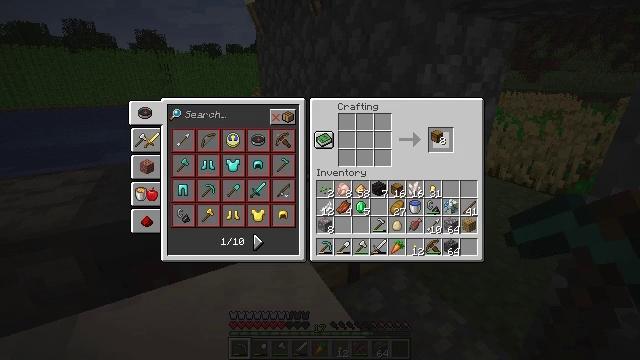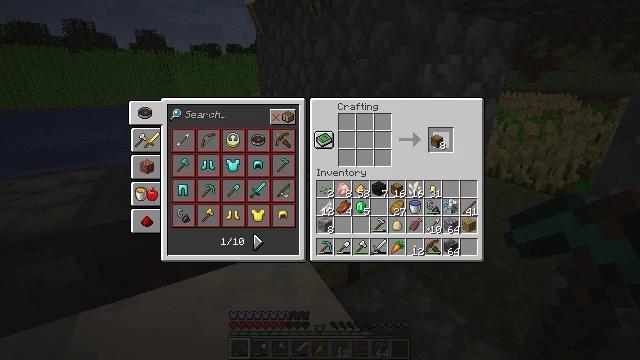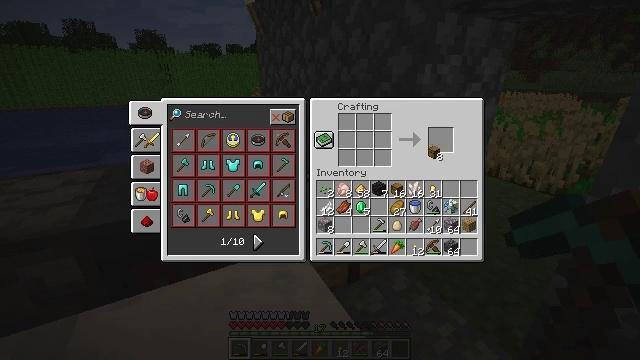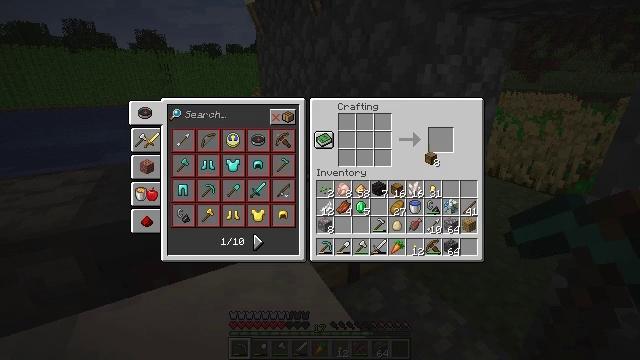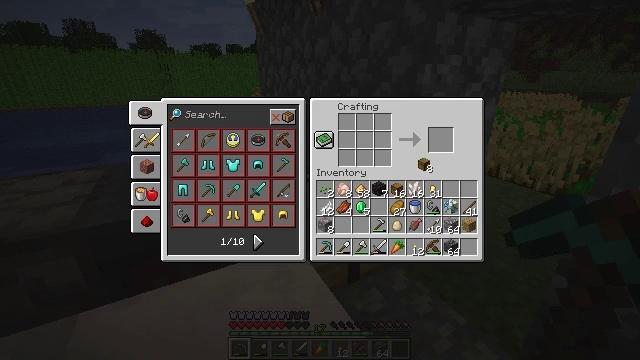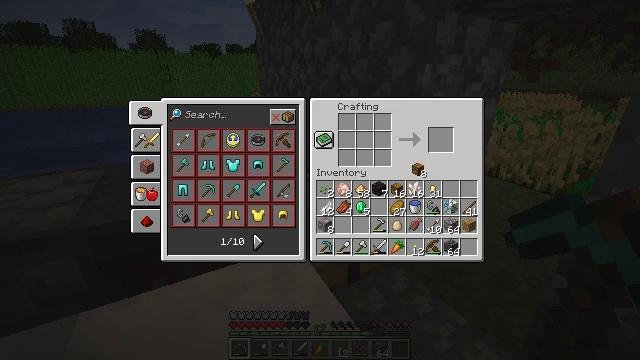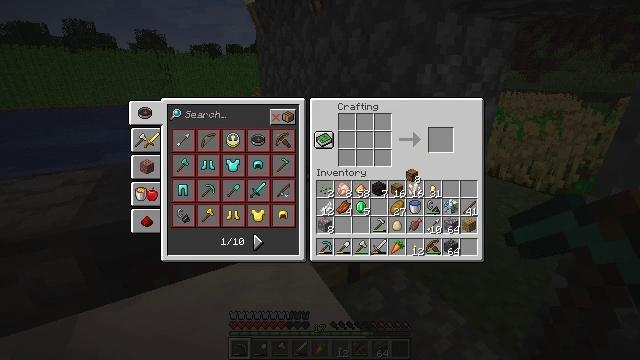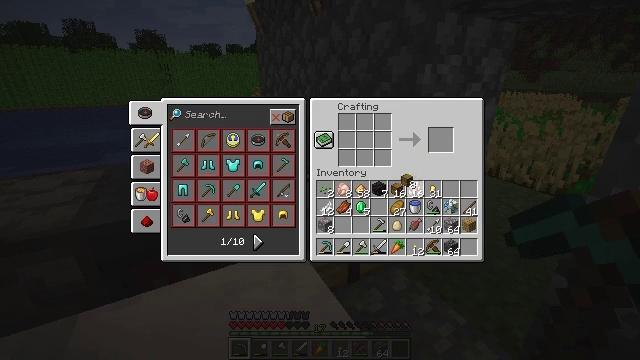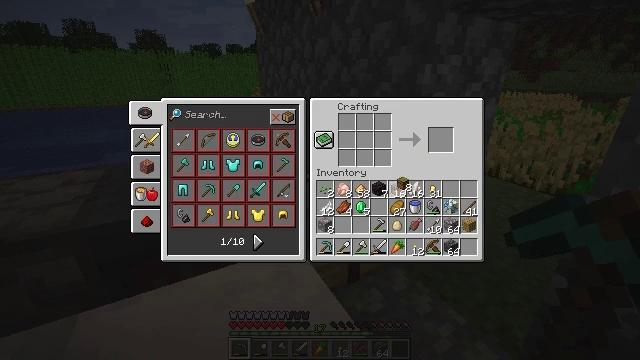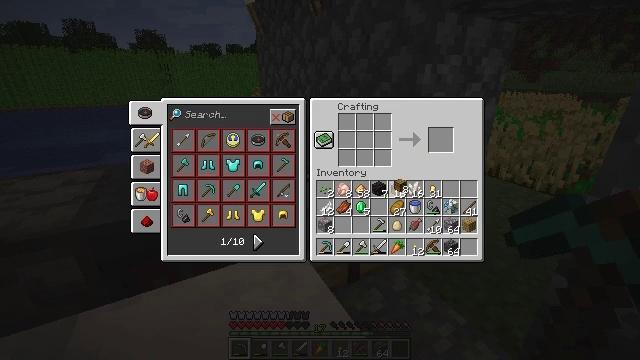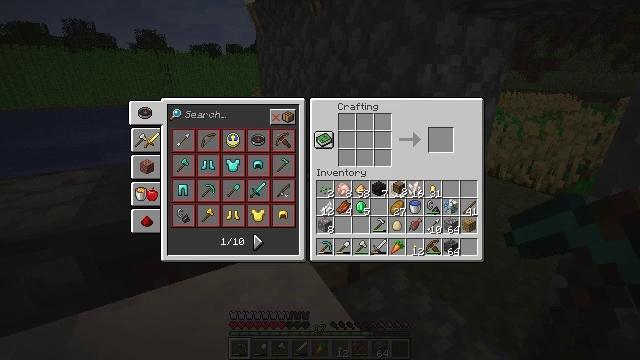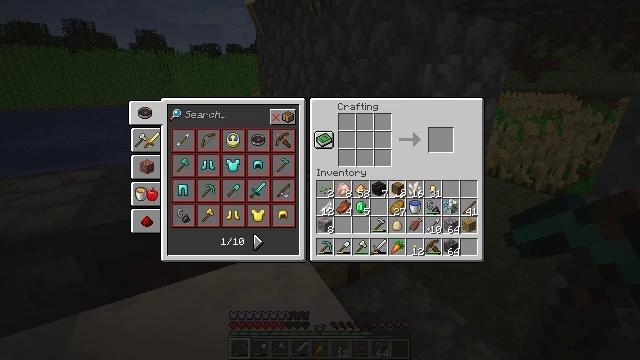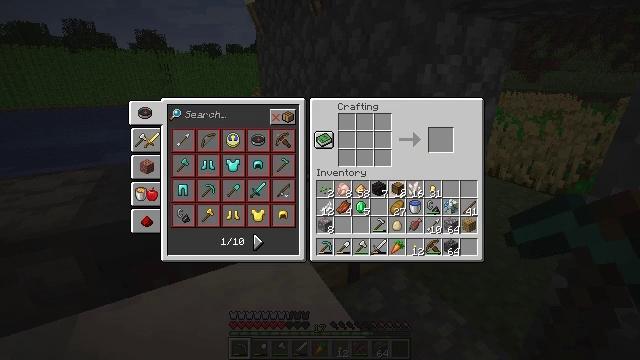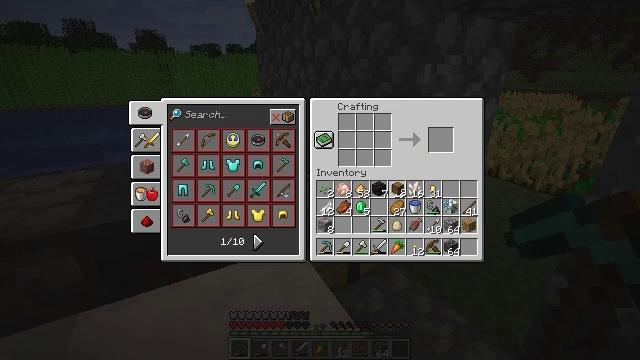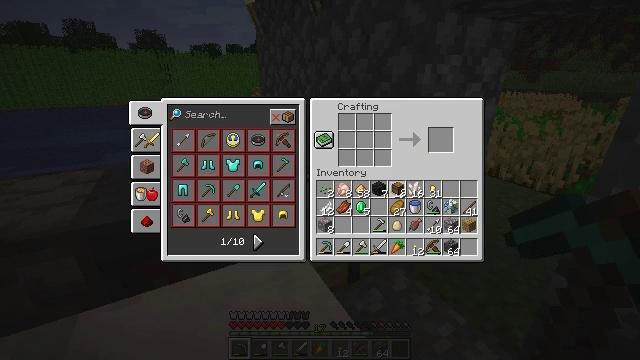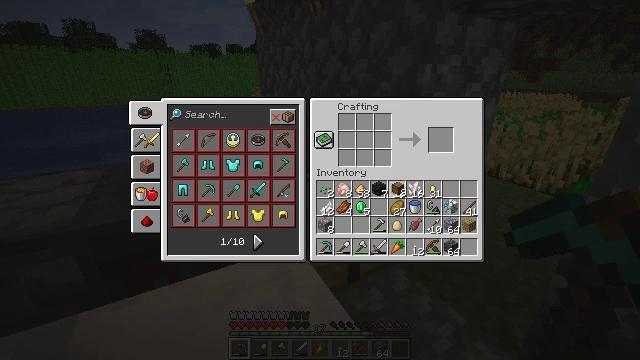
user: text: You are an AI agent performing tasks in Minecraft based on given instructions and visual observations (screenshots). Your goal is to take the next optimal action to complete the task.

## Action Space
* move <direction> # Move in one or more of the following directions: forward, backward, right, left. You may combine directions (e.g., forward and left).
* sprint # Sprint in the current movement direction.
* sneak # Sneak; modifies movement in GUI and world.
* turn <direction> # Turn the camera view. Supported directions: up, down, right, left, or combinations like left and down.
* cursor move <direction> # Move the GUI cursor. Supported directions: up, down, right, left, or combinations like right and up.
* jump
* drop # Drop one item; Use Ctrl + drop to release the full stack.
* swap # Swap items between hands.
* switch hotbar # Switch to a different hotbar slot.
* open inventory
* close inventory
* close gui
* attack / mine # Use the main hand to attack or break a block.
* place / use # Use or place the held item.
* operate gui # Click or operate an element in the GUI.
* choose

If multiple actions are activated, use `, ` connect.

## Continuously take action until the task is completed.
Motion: motion action
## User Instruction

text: Reclaim the cartography table for later use.
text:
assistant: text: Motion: no_op
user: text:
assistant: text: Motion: cursor move down
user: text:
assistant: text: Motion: no_op
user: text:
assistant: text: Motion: cursor move left
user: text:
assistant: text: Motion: no_op
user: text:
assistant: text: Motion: no_op
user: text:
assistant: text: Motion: no_op
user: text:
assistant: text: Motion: no_op
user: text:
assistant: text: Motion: no_op
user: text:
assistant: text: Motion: no_op
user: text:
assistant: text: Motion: no_op
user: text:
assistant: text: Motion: no_op
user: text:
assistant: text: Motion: operate gui
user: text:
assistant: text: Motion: operate gui
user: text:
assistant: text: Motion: operate gui
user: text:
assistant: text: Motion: no_op
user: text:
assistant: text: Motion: no_op
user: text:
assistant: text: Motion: no_op
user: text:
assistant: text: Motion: no_op
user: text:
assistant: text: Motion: no_op
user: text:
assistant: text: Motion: no_op
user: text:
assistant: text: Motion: no_op
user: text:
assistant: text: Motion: no_op
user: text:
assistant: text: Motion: no_op
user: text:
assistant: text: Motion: no_op
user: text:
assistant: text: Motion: no_op
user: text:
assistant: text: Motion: no_op
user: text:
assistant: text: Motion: no_op
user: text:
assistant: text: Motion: no_op
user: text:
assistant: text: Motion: no_op